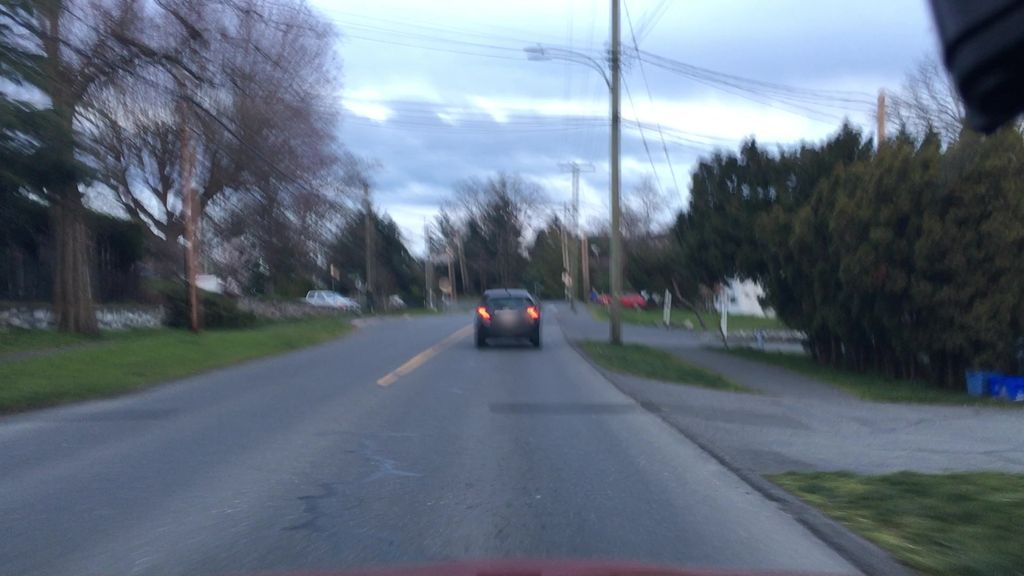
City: victoria